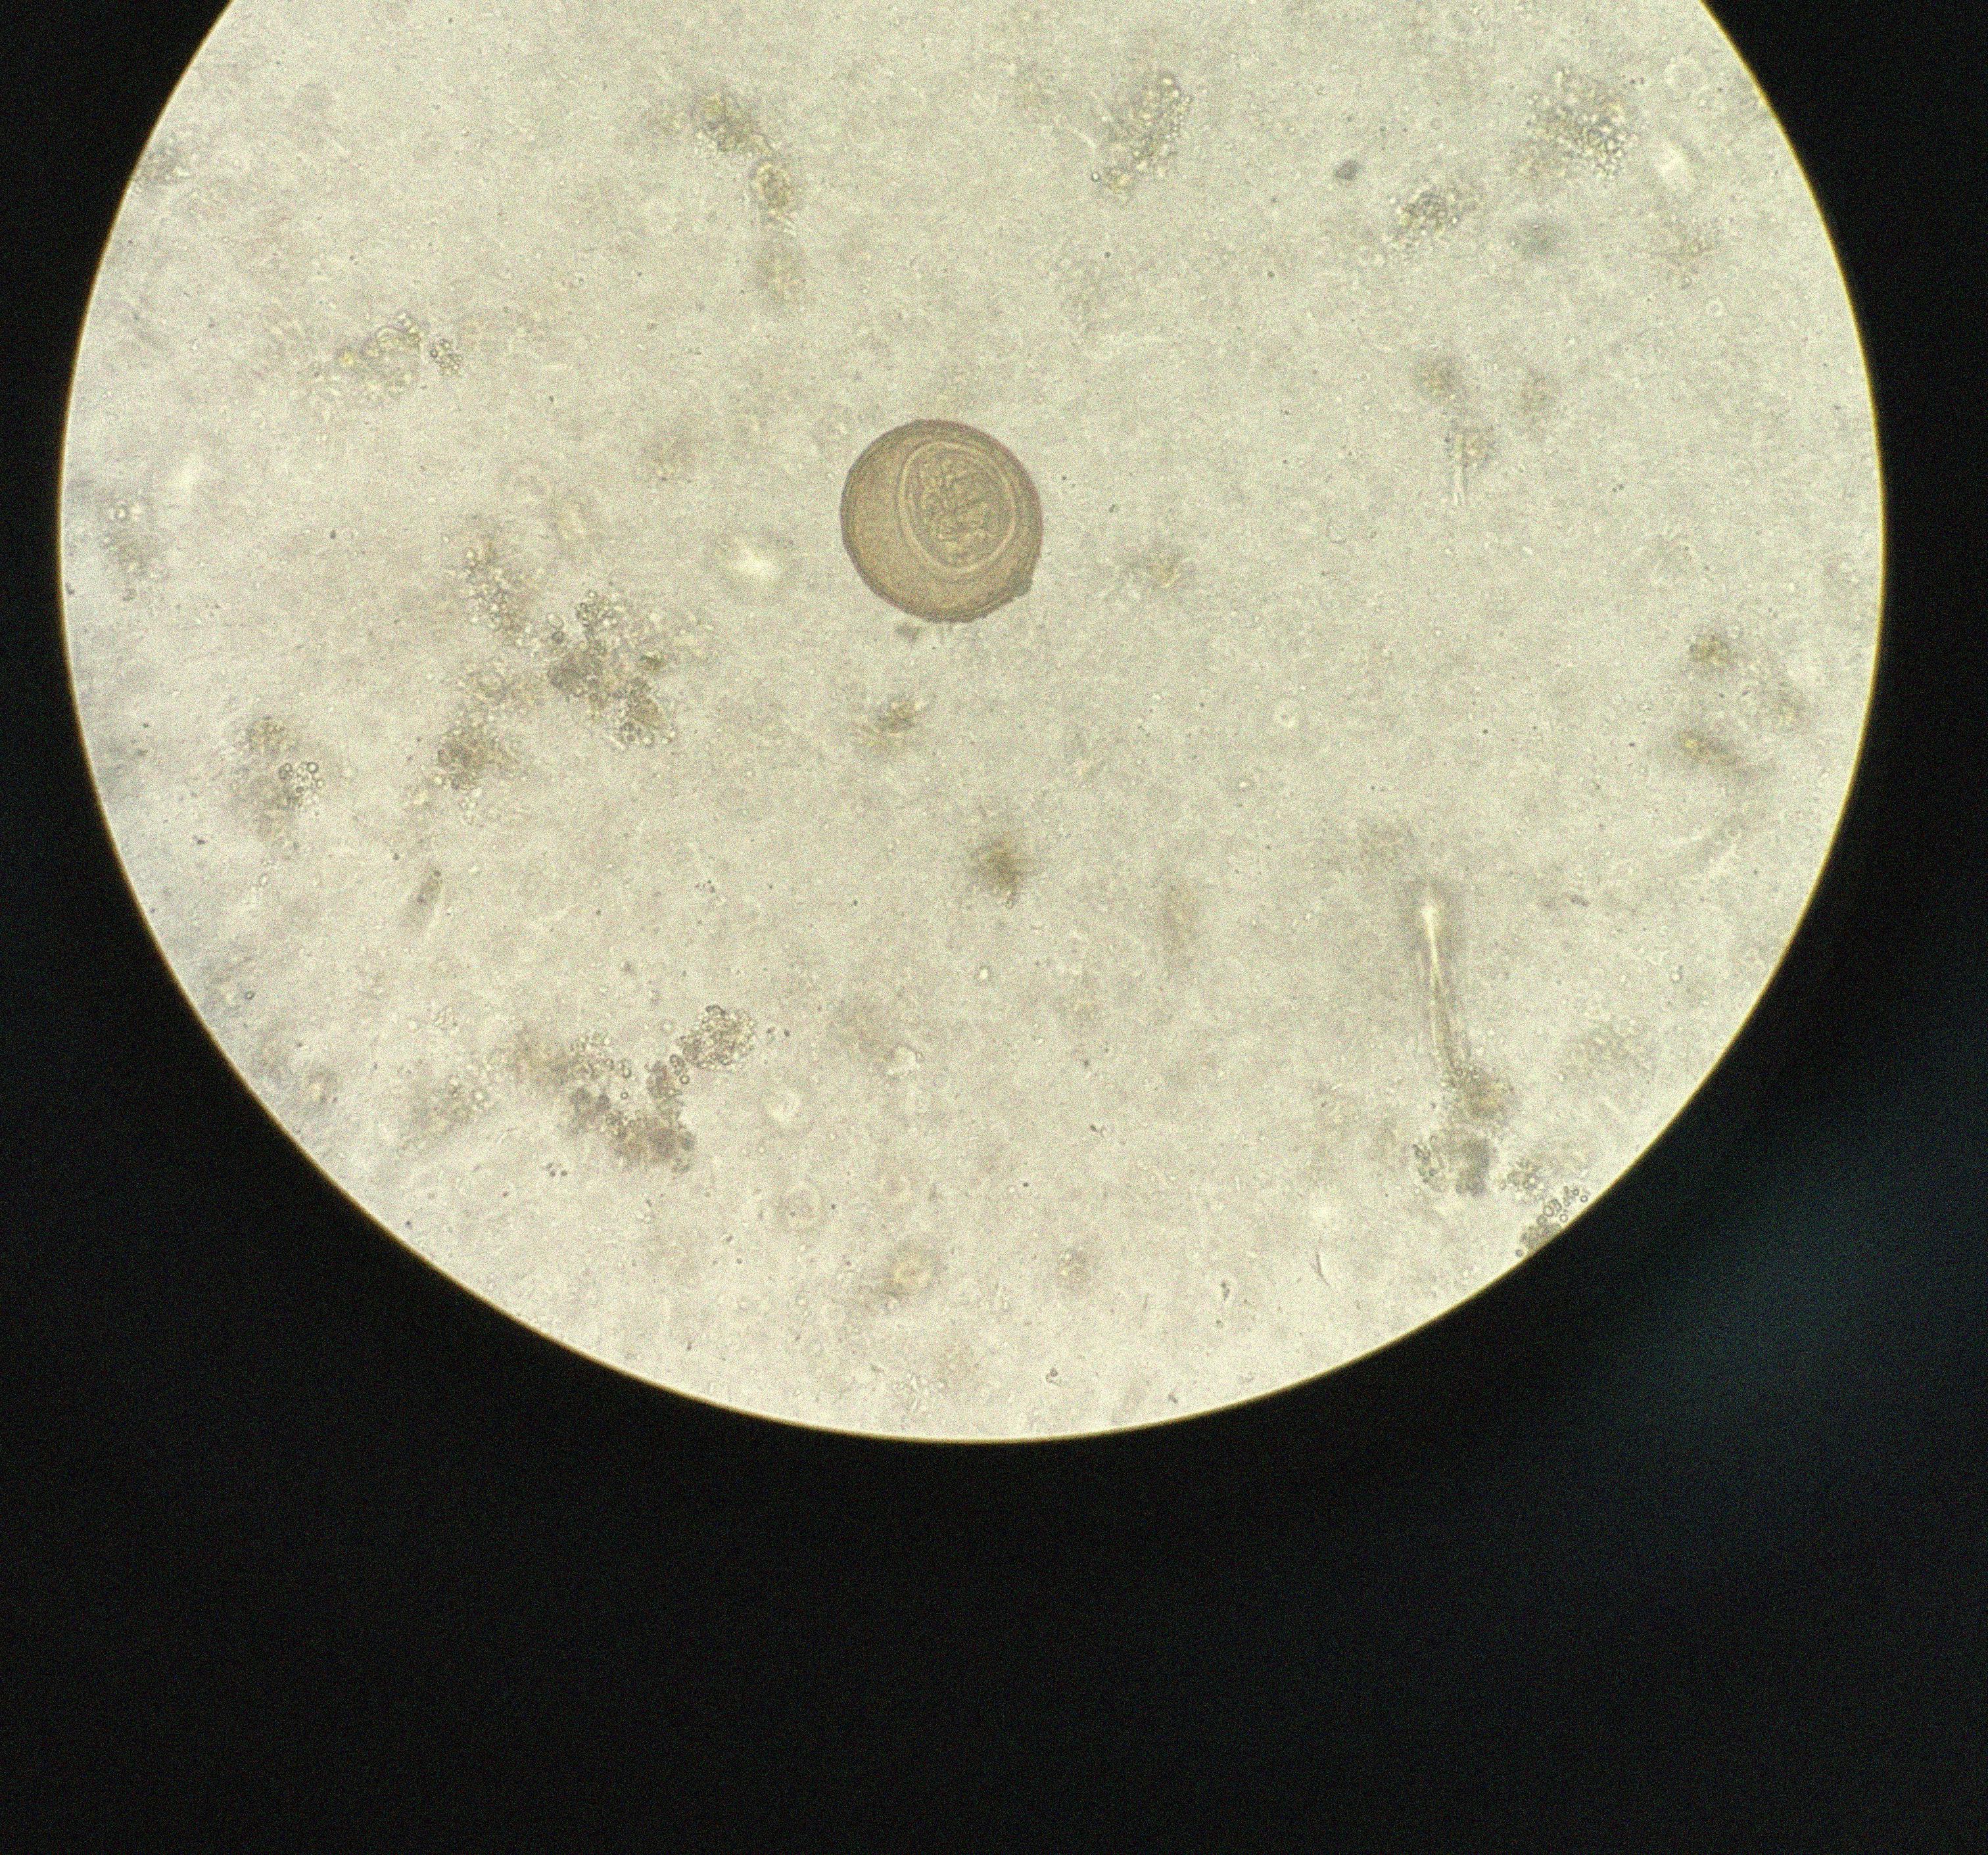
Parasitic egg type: Hymenolepis diminuta